Question: I am attempting to play around with Gradle integration in IntelliJ Idea (Ultimate) v12.
It seems even if $GRADLE_HOME is configured properly, basic syntax such as 'apply', 'dependencies', etc. is not recognized.

I would seem like the solution should be something simple. Any help is appreciated.
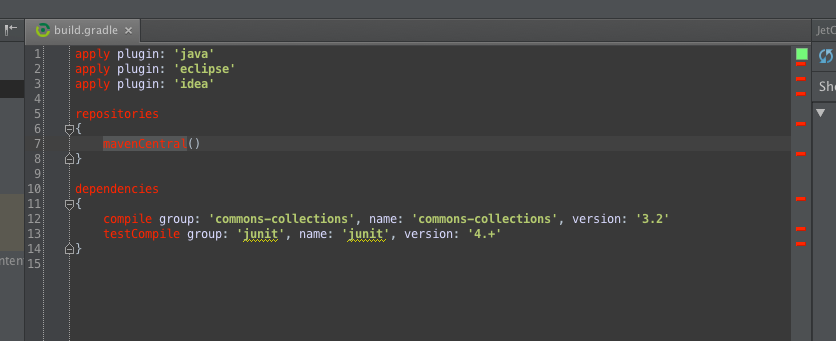
Answer: I was having the same problem until this morning. I did the following steps and it solved itself:
- -
I think doing the first one and restarting may be enough, but I'm not sure.